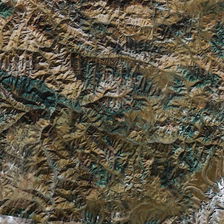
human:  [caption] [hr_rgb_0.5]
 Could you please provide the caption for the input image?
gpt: it is a piece of yellow mountain .

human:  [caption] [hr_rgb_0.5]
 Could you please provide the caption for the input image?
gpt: it is a piece of yellow mountain .

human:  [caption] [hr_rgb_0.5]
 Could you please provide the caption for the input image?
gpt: it is a piece of yellow mountain .

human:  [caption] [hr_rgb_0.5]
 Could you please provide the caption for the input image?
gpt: it is a piece of yellow mountain .

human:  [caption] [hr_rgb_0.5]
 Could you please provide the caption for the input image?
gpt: it is a piece of yellow mountain .